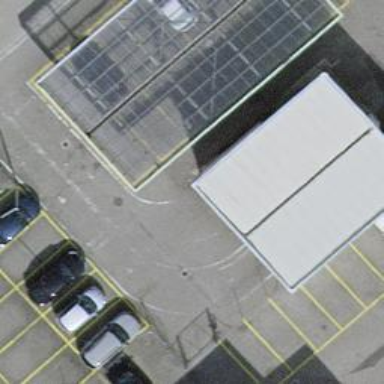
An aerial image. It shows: View of roof of building.